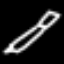
Label: pencil